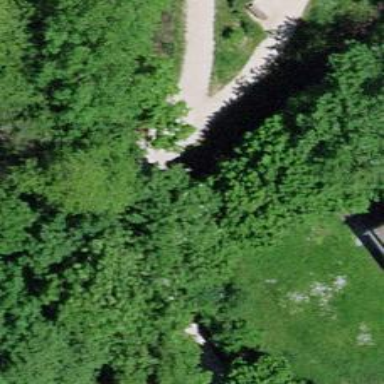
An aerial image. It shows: Footway bridge.